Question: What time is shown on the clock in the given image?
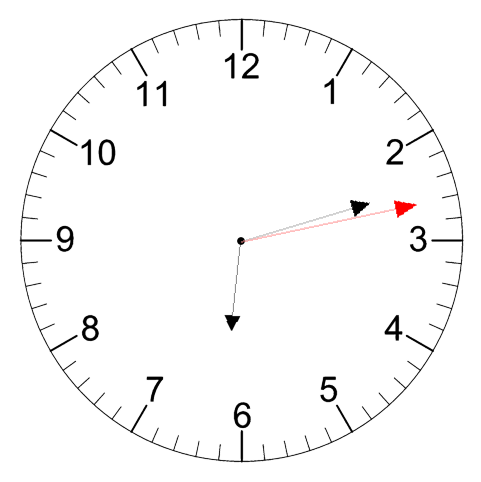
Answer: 06:12:13